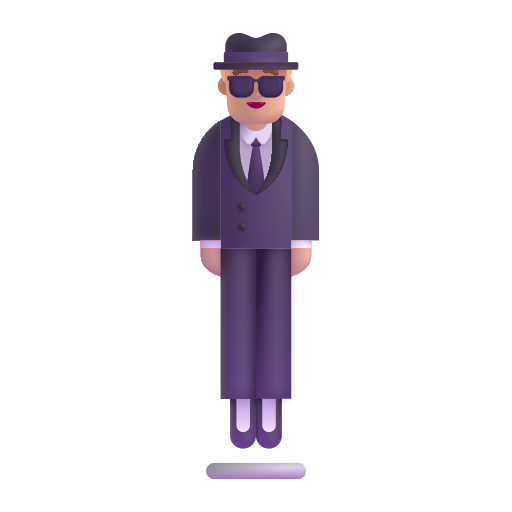
person in suit levitating color  light